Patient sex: M
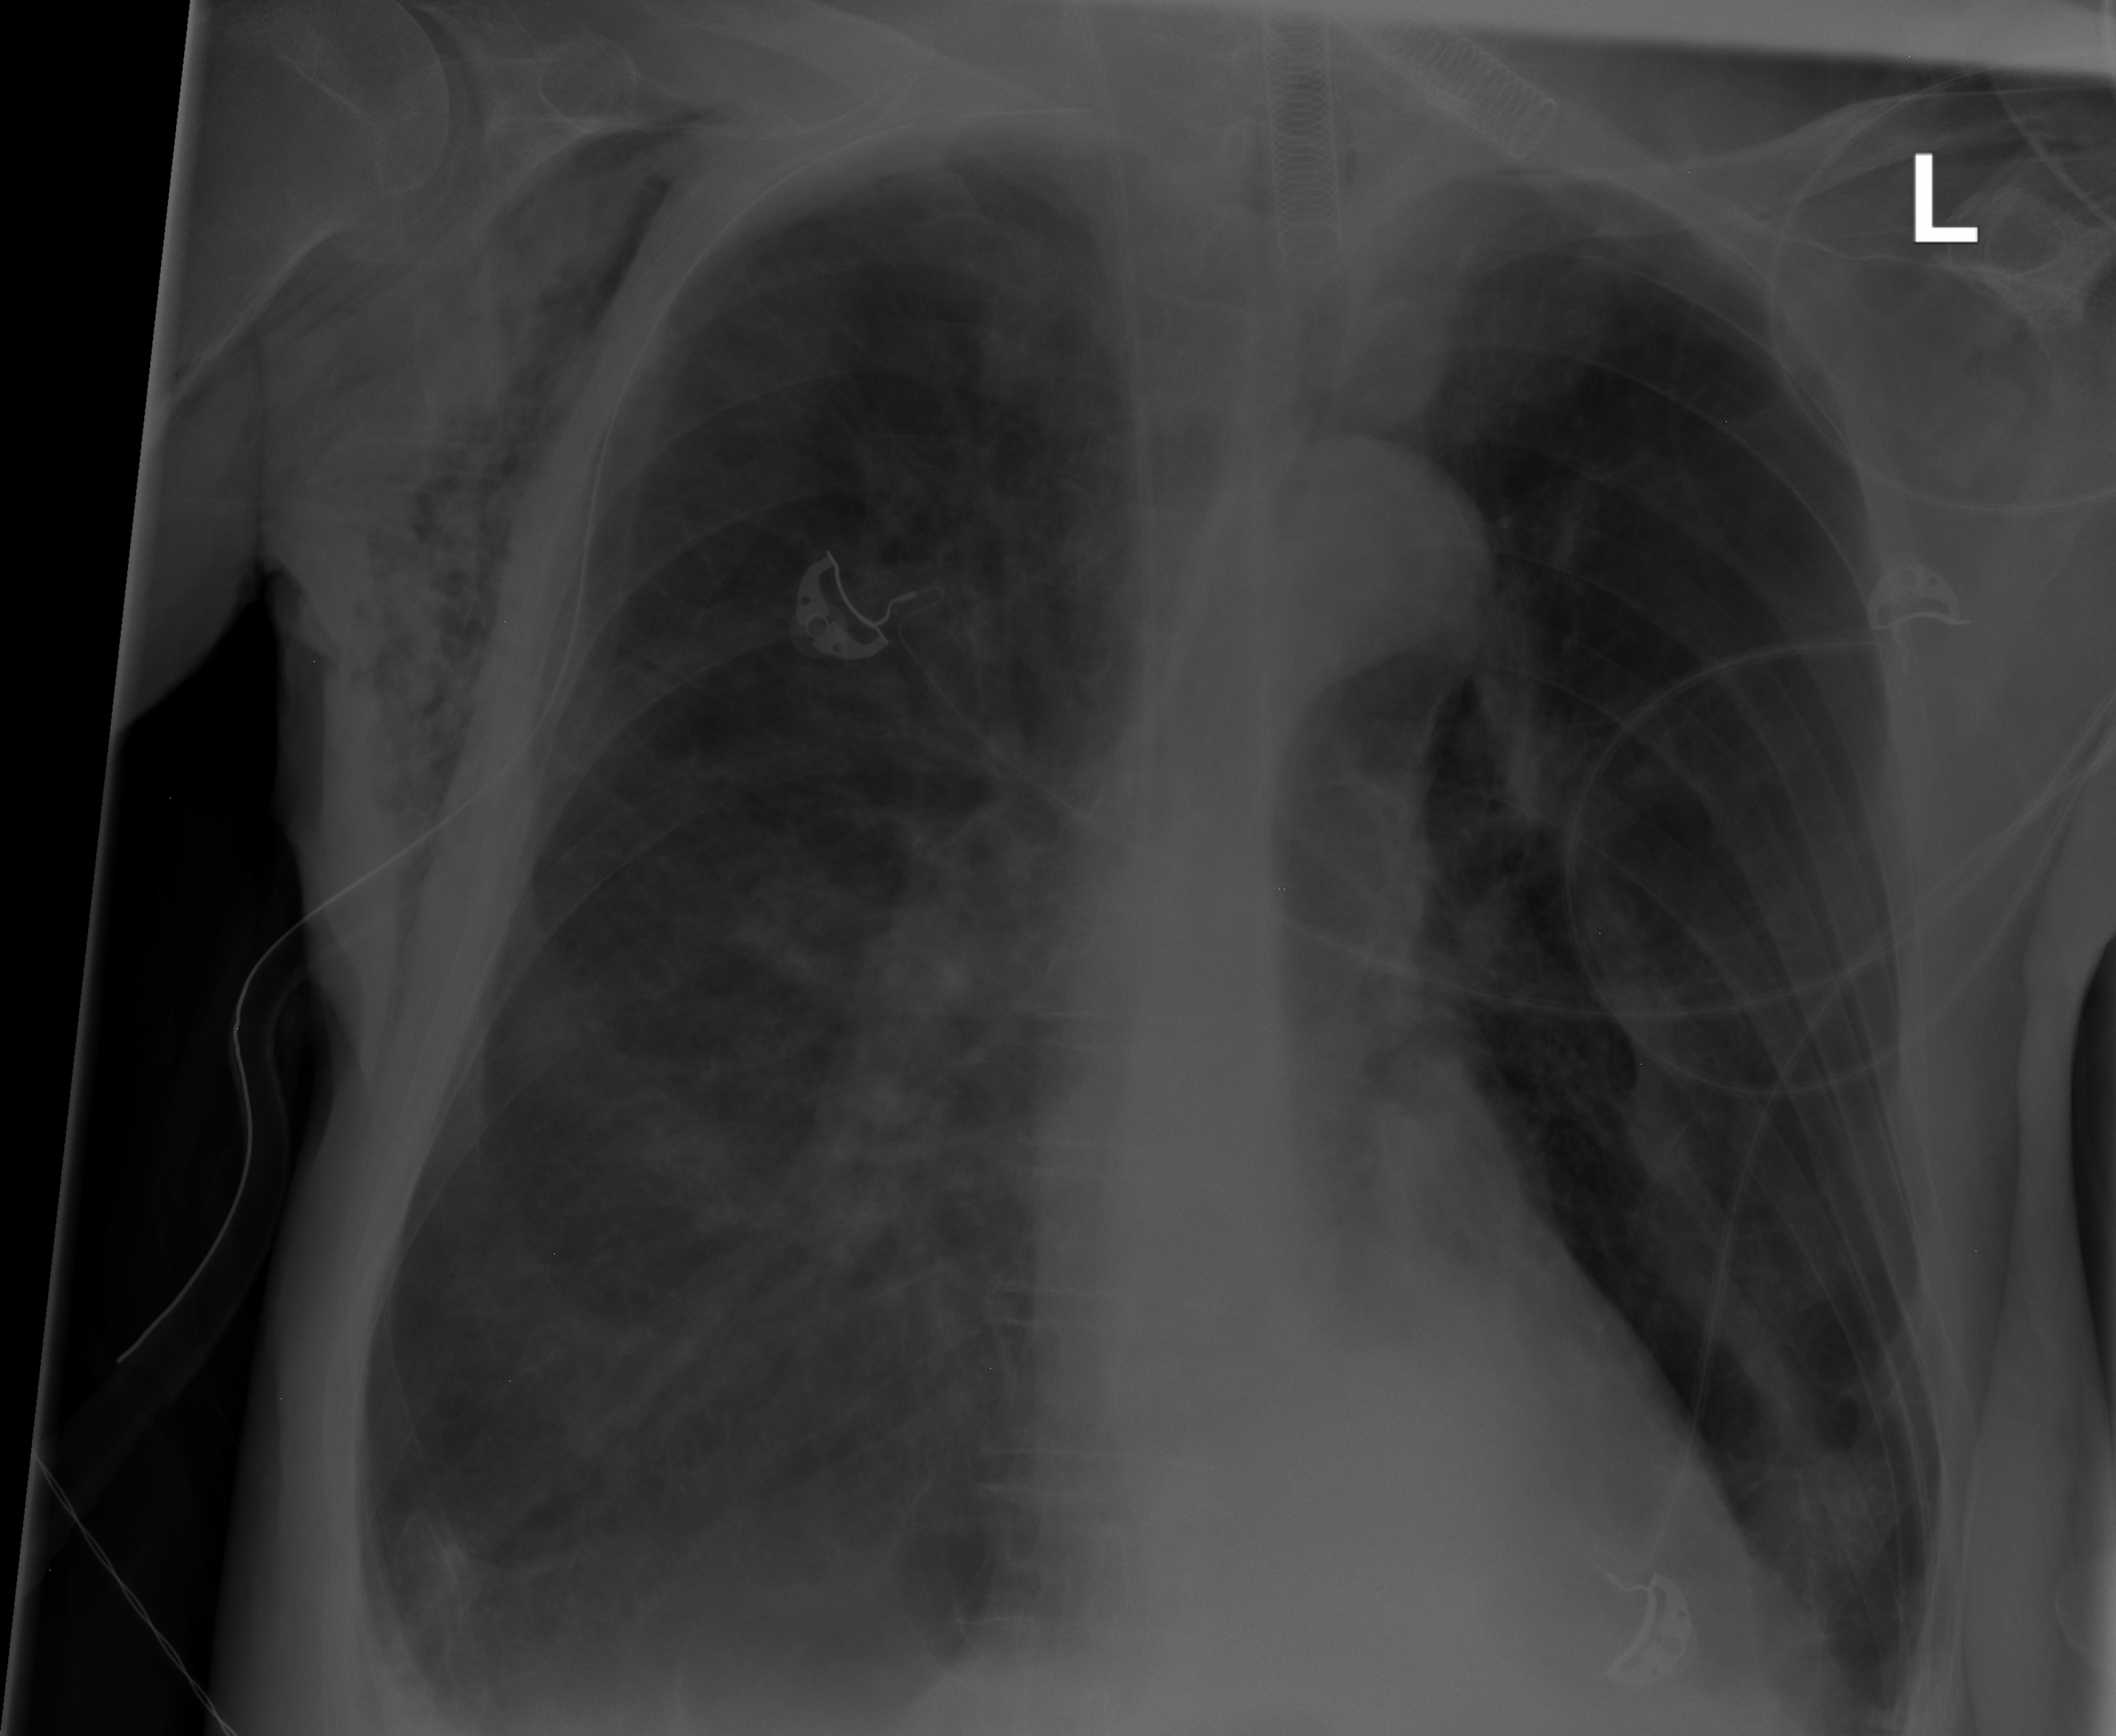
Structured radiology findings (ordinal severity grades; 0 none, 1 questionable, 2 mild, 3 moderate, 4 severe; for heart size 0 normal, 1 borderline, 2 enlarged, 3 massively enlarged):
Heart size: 0
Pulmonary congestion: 0
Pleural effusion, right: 2
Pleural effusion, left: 2
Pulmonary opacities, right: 0
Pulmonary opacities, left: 2
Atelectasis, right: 2
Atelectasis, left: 2